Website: lowes
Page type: customer-info-address
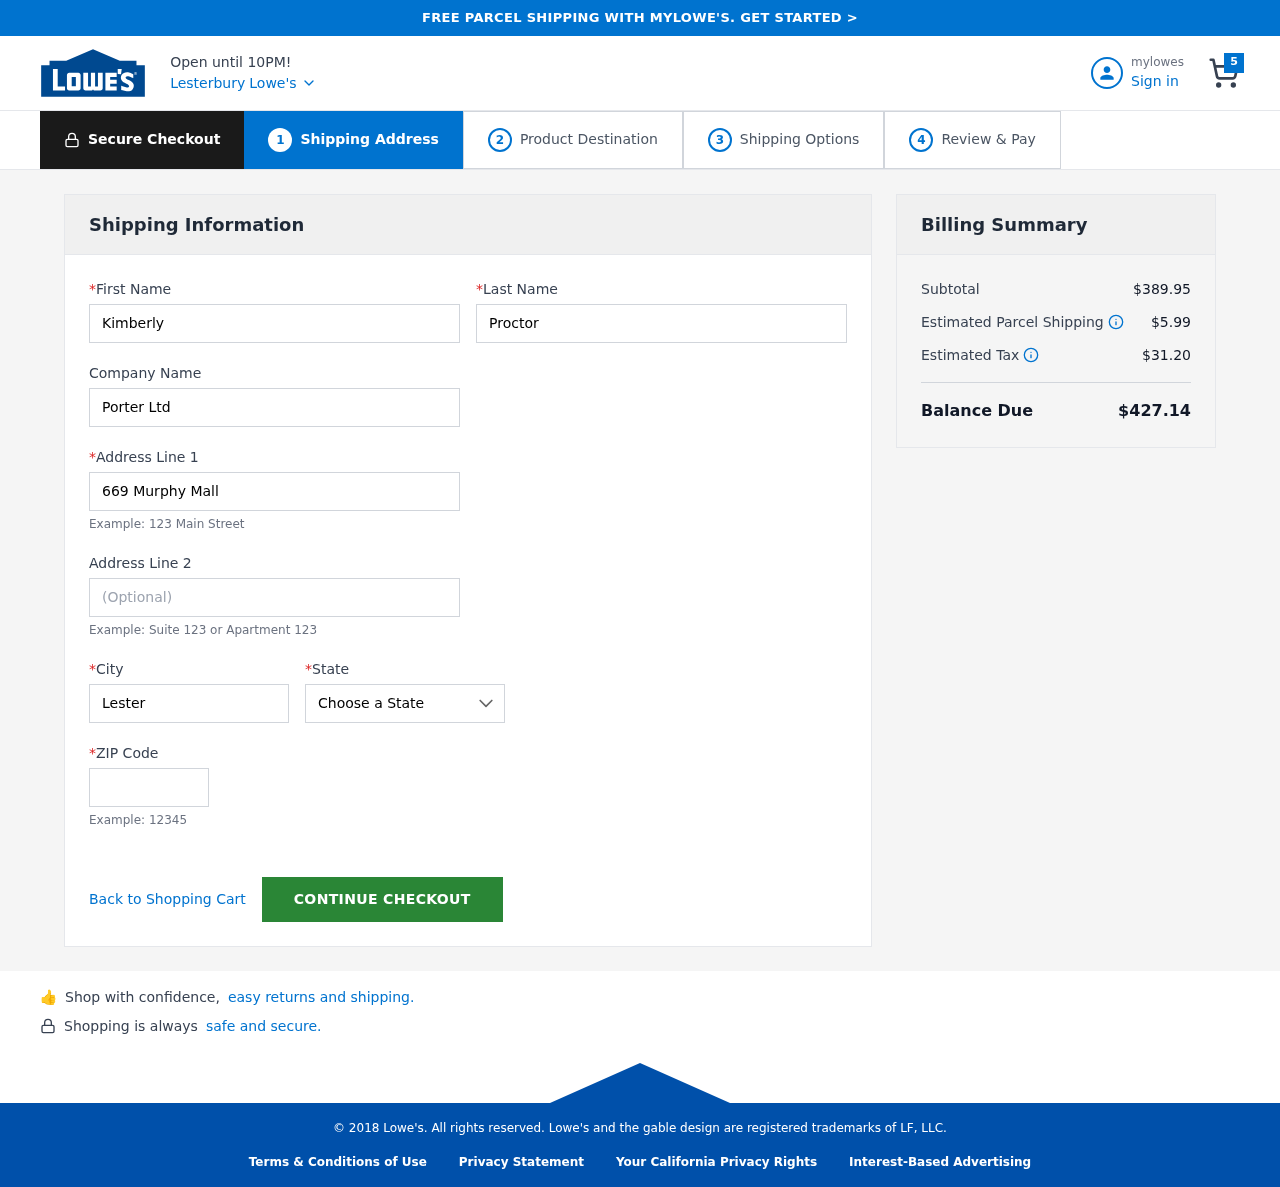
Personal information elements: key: PII_CITY
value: Lesterbury
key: PII_COMPANY
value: Porter Ltd
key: PII_FIRSTNAME
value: Kimberly
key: PII_LASTNAME
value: Proctor
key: PII_POSTCODE
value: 99665
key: PII_STATE
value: Rhode Island
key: PII_STREET
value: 669 Murphy Mall
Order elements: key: ORDER_NUM_ITEMS
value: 5
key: ORDER_SUBTOTAL
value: $389.95
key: ORDER_SHIPPING_COST
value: $5.99
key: ORDER_TAX
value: $31.20
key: ORDER_TOTAL
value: $427.14